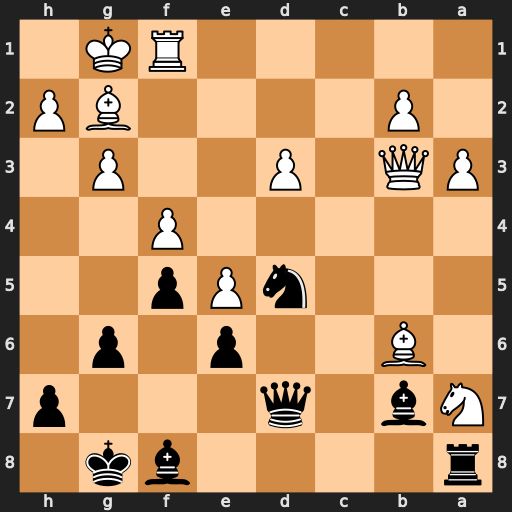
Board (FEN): r4bk1/Nb1q3p/1B2p1p1/3nPp2/5P2/PQ1P2P1/1P4BP/5RK1
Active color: b
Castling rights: -
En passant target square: -
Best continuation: Nxb6 Qxb6 Bxg2